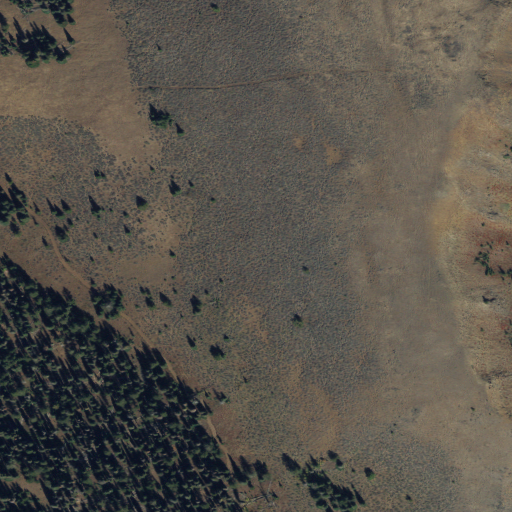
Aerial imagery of mountain in Idaho named Lookout Peak containing shrub, evergreen forest, and grassland